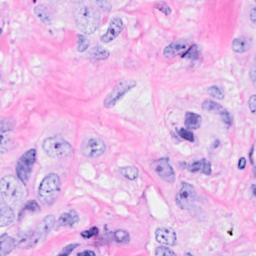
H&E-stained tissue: Breast